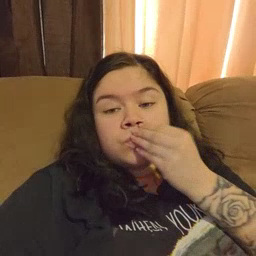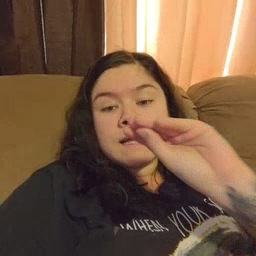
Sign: kiss